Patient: sex M, age 77
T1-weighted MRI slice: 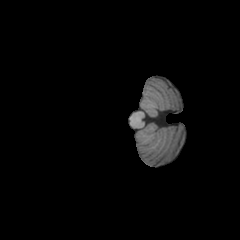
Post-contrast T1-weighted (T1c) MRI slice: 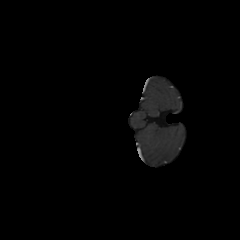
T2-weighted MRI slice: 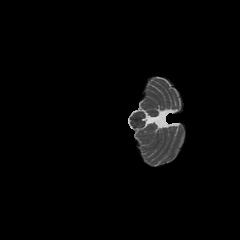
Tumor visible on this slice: no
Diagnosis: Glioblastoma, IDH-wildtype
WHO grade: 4